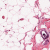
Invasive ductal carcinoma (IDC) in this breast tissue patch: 0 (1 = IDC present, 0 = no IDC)